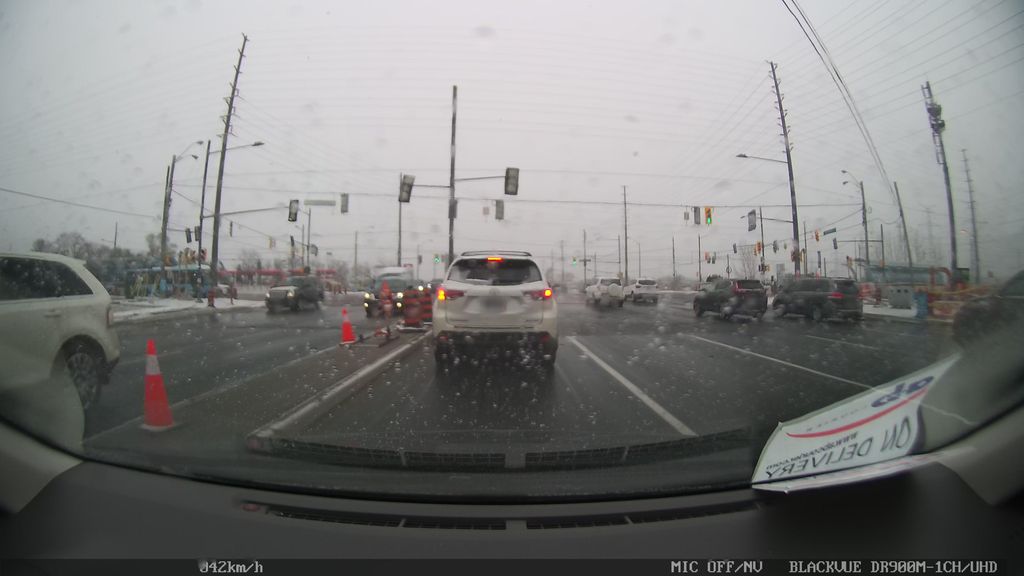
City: toronto